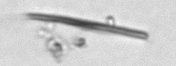
Label: fiber_TAG_external_detritus